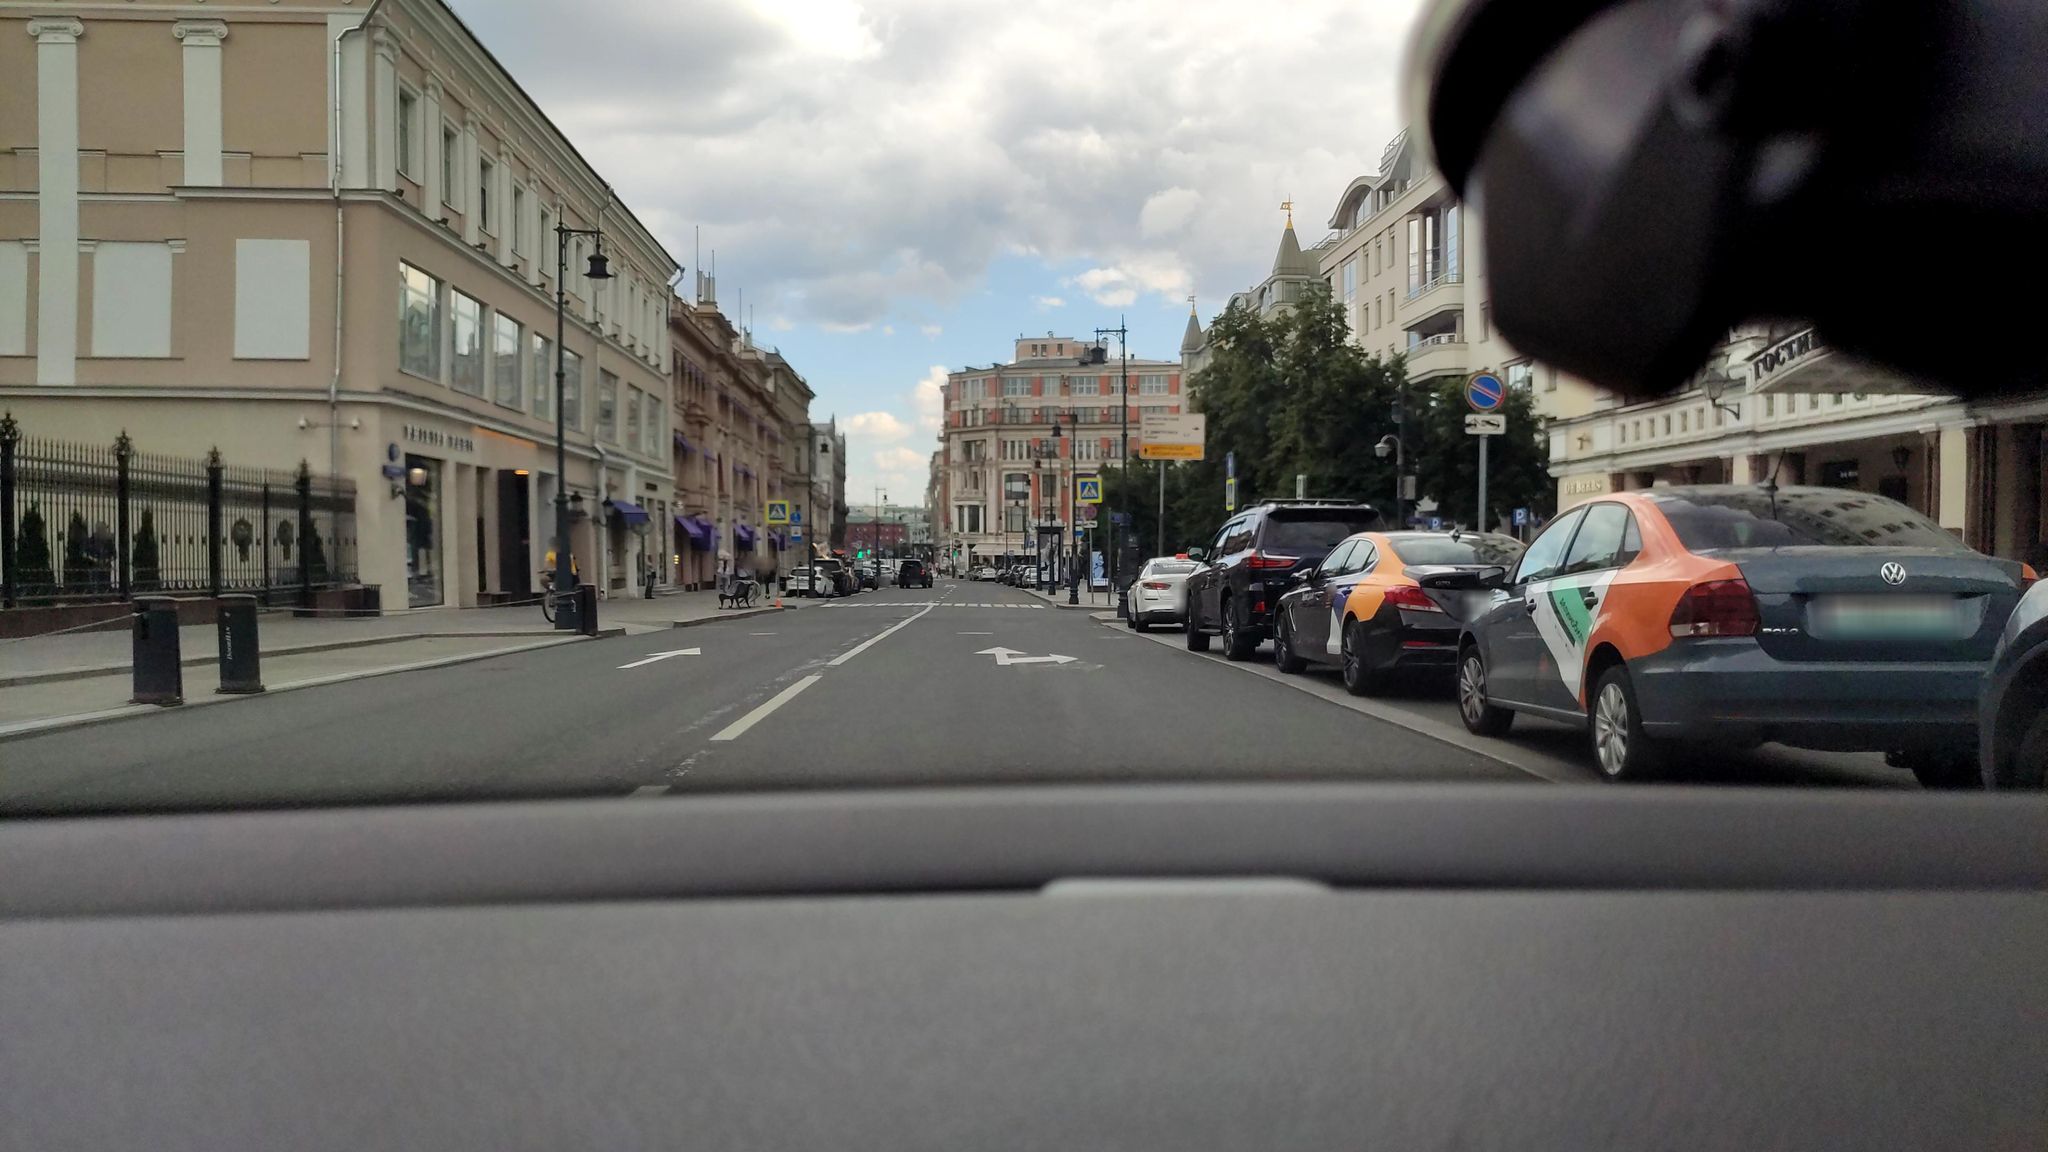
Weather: cloudy
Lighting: day
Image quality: good
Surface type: driving surface
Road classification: tertiary
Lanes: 3
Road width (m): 2
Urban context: urban centre
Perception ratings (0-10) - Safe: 5.17, Lively: 7.24, Beautiful: 8.08, Boring: 1.7, Depressing: 4.56, Wealthy: 9.17